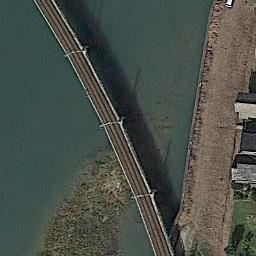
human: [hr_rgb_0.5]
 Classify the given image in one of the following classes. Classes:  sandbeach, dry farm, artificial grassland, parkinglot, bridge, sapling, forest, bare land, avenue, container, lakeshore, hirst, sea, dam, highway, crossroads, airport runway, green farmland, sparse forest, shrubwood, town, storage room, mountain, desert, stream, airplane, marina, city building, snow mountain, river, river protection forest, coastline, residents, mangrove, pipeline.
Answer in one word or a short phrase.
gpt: bridge